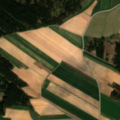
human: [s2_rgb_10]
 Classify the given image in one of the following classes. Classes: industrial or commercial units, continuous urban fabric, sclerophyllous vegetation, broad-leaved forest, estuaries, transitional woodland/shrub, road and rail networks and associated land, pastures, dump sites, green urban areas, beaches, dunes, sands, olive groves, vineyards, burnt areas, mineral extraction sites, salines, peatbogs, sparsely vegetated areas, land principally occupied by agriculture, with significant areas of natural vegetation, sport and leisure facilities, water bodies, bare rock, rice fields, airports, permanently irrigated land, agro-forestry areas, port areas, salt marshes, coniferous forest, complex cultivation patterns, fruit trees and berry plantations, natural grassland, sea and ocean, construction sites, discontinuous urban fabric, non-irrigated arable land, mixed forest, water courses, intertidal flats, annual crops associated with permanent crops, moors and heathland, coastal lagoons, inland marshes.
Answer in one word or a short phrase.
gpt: discontinuous urban fabric, non-irrigated arable land, land principally occupied by agriculture, with significant areas of natural vegetation, coniferous forest